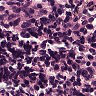
Metastatic tissue present: no